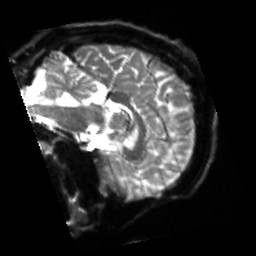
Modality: sbref
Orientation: sagittal
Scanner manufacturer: siemens
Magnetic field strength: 3 T
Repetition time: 4 s
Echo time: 0.0594 s